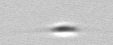
Label: Cylindrotheca_morphotype1